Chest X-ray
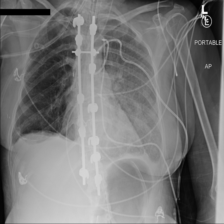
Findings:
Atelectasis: negative
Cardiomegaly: negative
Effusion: negative
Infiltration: negative
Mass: negative
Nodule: negative
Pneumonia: negative
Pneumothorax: negative
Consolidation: negative
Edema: negative
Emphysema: negative
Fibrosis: negative
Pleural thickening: negative
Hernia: negative